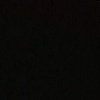
Label: space